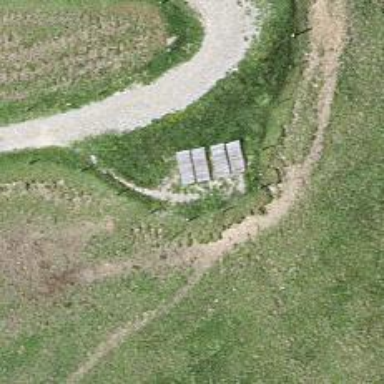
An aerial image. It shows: Bench.